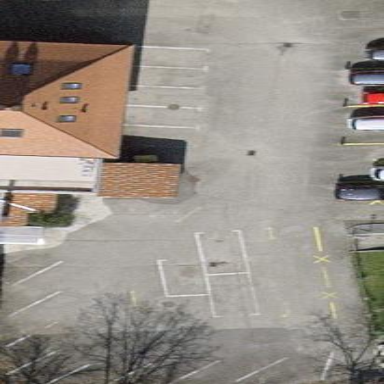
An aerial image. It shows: Parking area with surface.